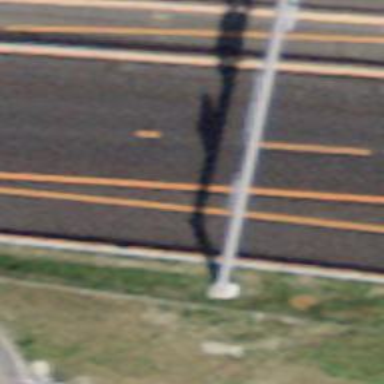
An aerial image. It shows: Traffic sign is depicted in the image.